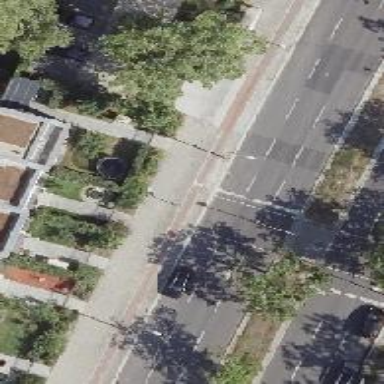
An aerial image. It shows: Pedestrian crossing with traffic signals.